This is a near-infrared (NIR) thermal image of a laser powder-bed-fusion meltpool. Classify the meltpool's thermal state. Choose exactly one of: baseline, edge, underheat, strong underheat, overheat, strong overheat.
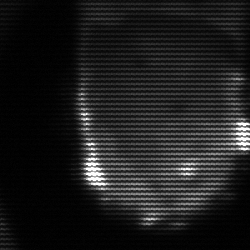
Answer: baseline